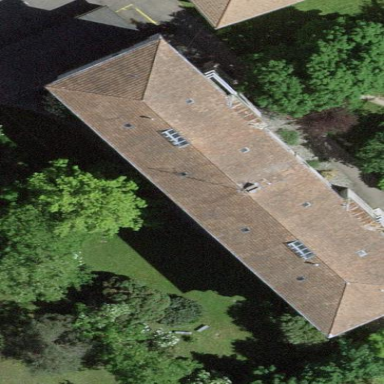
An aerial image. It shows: Building with apartments featuring hipped roof made of roof tiles.